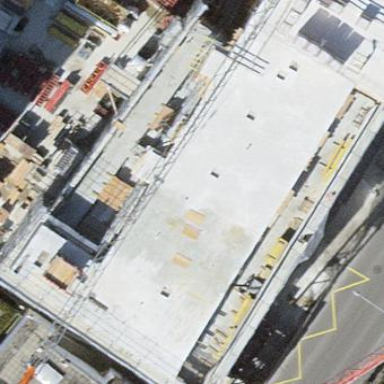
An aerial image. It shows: Tan building with flat concrete roof. The roof is dark gray in color.